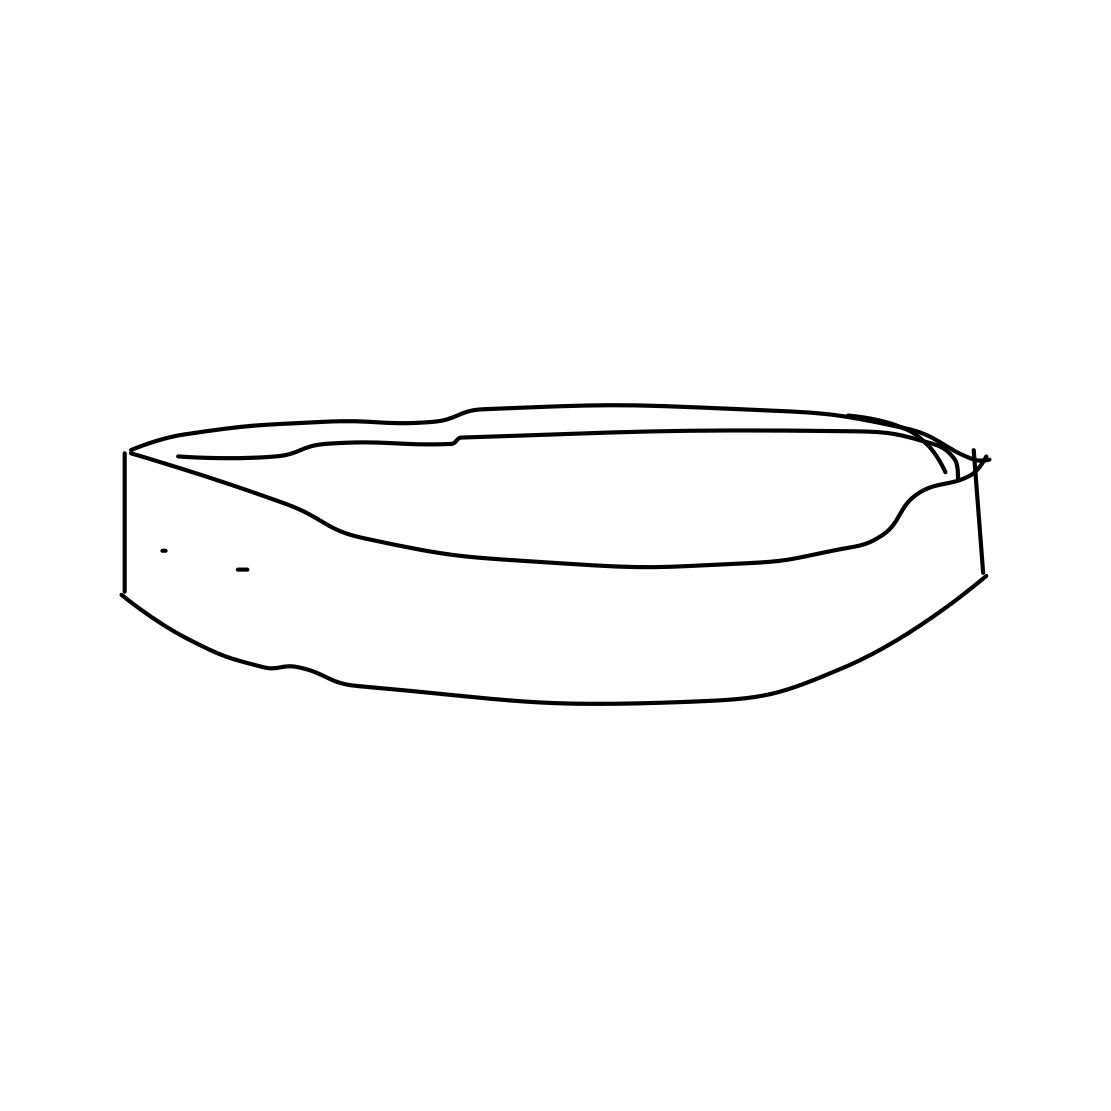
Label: ashtray